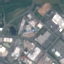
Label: Industrial